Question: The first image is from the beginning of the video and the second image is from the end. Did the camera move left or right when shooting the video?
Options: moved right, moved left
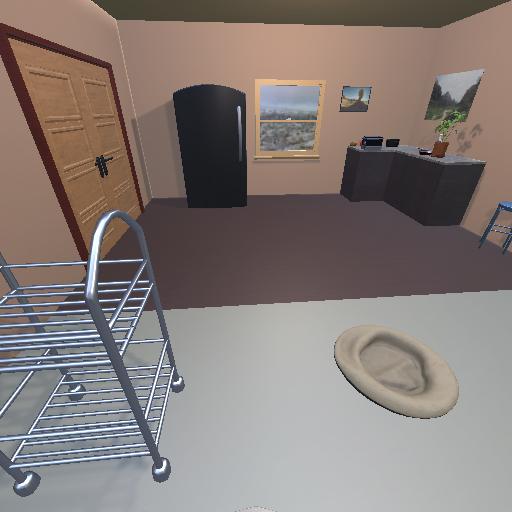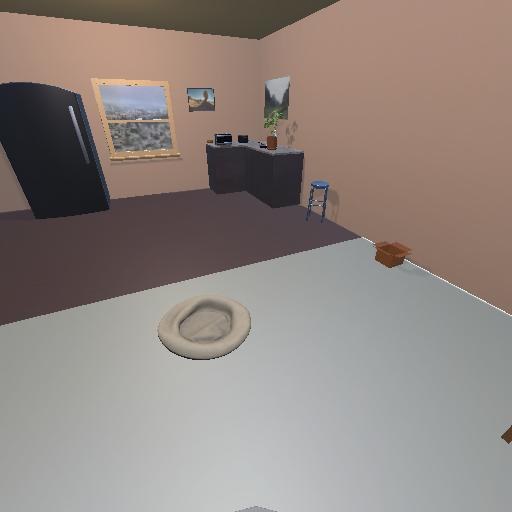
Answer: moved right